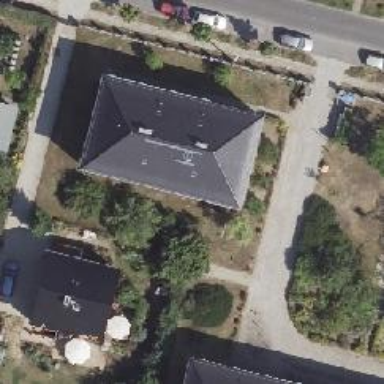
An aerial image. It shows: Hipped roof on apartment building.